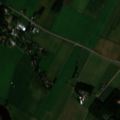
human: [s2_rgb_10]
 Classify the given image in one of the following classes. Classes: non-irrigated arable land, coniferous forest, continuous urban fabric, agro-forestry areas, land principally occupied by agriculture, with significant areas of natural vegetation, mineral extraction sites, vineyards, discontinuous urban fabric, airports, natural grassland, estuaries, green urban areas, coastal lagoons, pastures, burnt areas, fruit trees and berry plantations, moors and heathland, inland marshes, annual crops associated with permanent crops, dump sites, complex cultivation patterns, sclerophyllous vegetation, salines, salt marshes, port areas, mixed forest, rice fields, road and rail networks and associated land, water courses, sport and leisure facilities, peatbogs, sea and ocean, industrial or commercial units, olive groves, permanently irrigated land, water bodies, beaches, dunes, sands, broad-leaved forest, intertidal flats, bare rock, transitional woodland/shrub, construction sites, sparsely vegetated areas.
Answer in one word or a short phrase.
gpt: non-irrigated arable land, coniferous forest, water courses